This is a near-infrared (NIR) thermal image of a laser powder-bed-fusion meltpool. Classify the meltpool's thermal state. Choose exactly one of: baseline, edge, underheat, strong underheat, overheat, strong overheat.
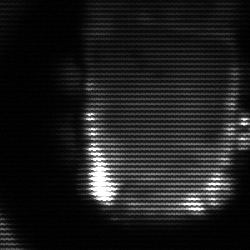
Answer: baseline